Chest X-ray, PA view. Patient: 58 years old, sex M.
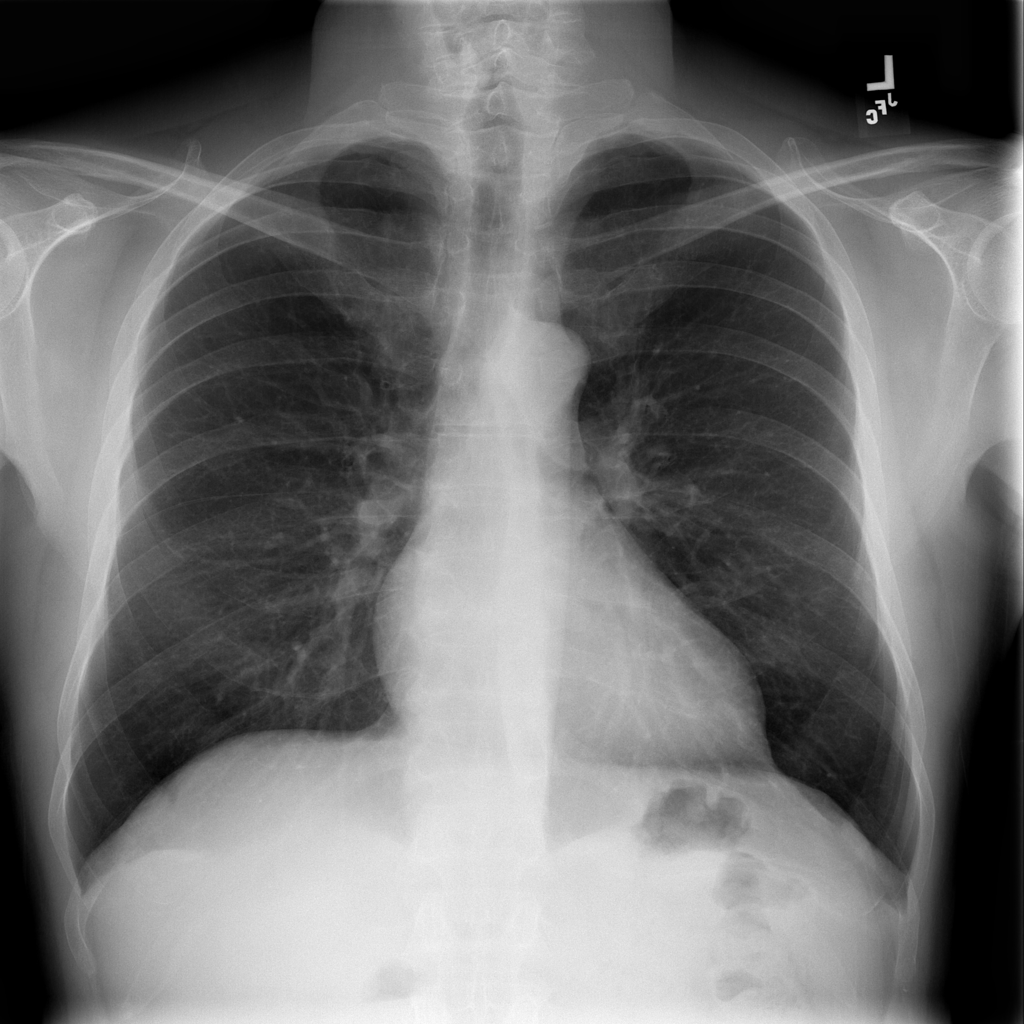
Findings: No Finding